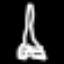
Label: The Eiffel Tower